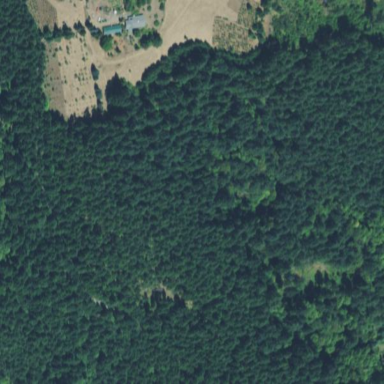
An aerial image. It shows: Lush woodland area covered with trees.